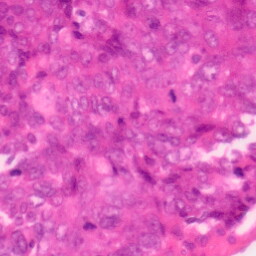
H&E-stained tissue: Colon